Aerial crown-view tile of a tropical tree (Barro Colorado Island, Panama), acquired 20240918:
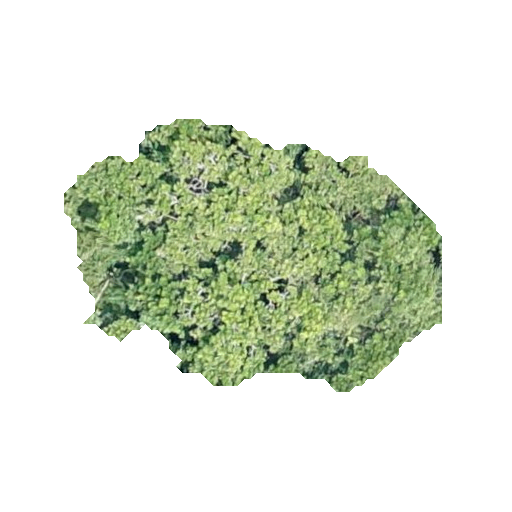
Species: Anacardium excelsum
GBIF accepted scientific name: Anacardium excelsum
Crown area: 115.422 m²